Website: crate-barrel
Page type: customer-info-address
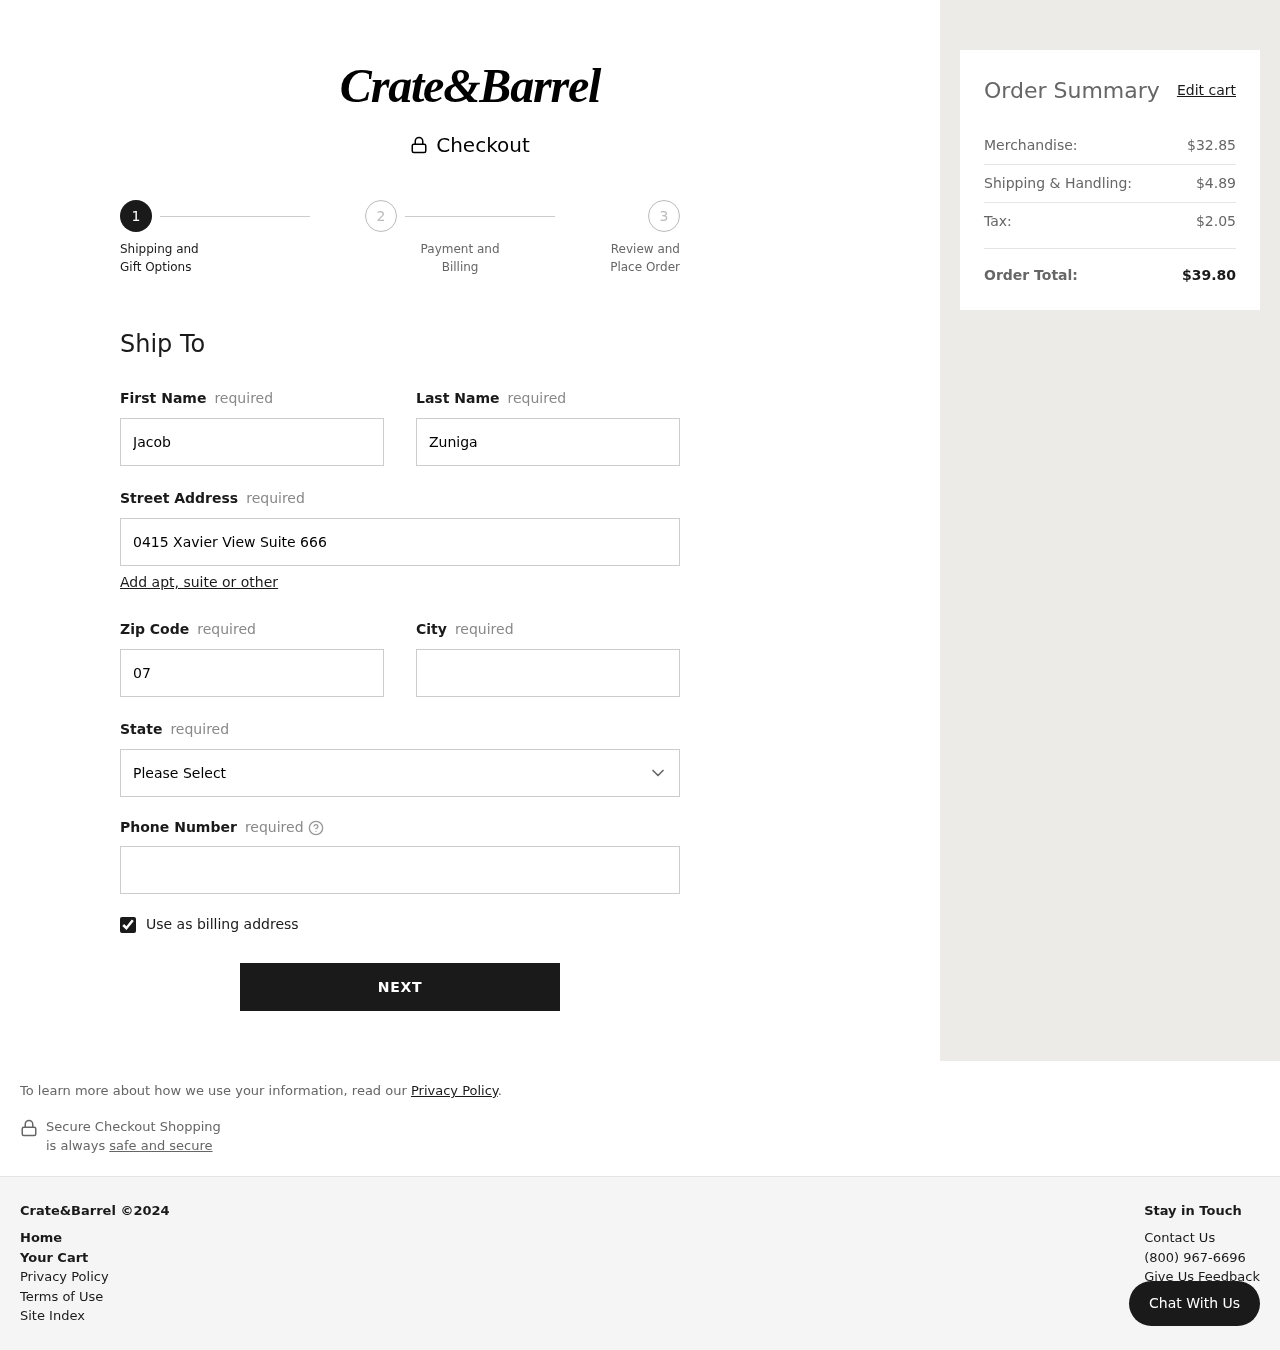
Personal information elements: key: PII_CITY
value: New Juliafurt
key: PII_FIRSTNAME
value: Jacob
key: PII_LASTNAME
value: Zuniga
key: PII_PHONE
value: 8768451878
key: PII_POSTCODE
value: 07048
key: PII_STATE
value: Wisconsin
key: PII_STREET
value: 0415 Xavier View Suite 666
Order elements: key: ORDER_SUBTOTAL
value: $32.85
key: ORDER_SHIPPING_COST
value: $4.89
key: ORDER_TAX
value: $2.05
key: ORDER_TOTAL
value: $39.80